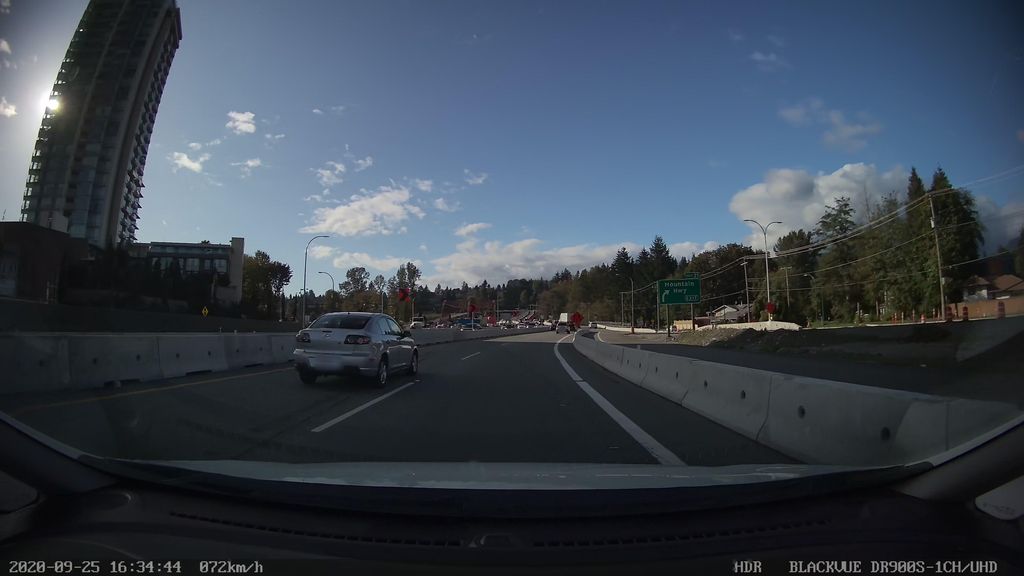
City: vancouver